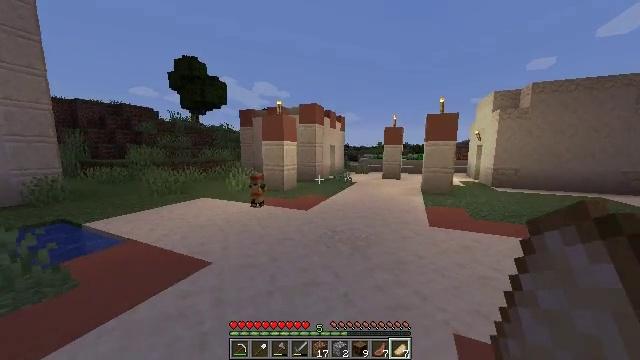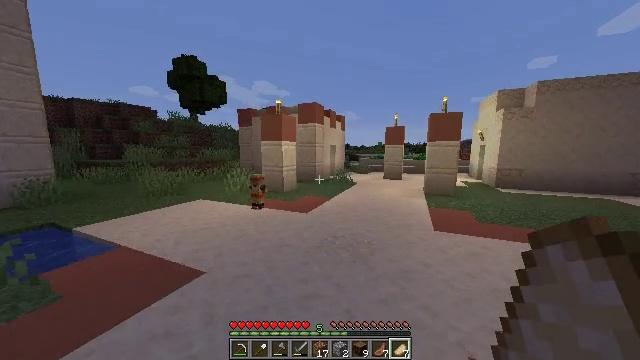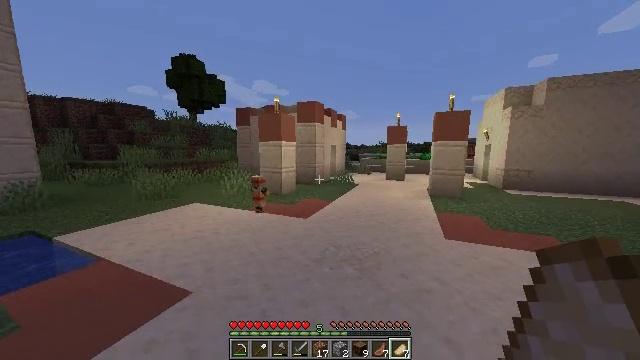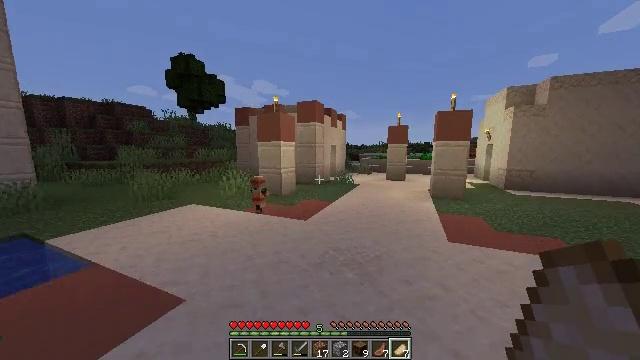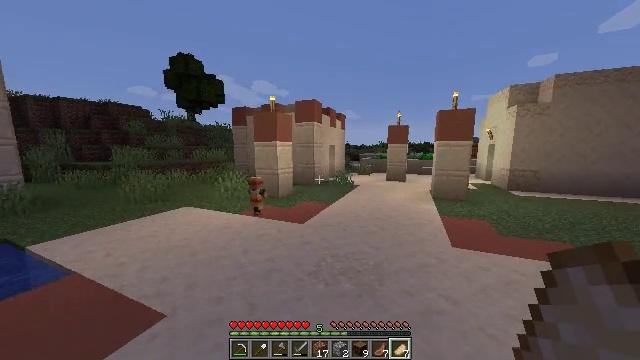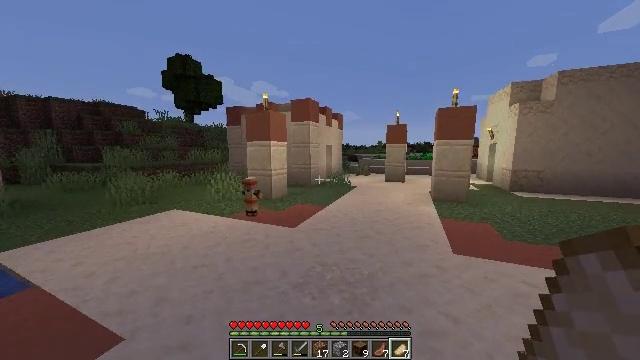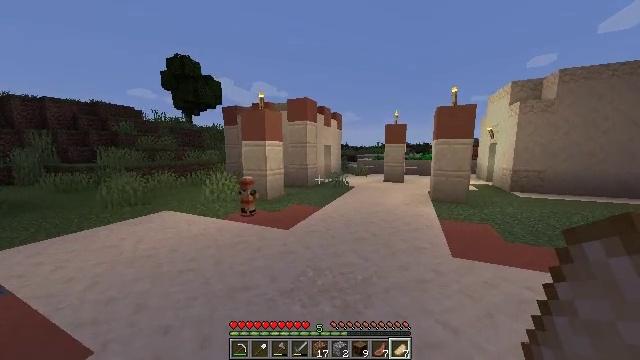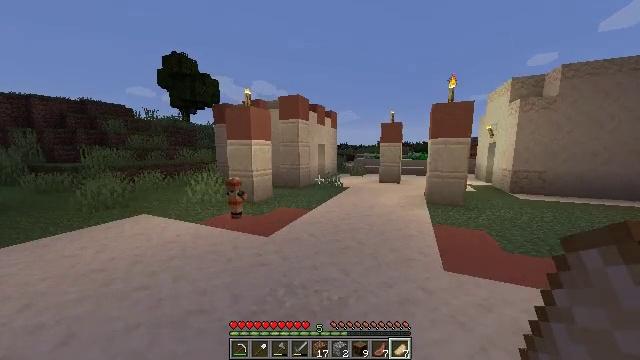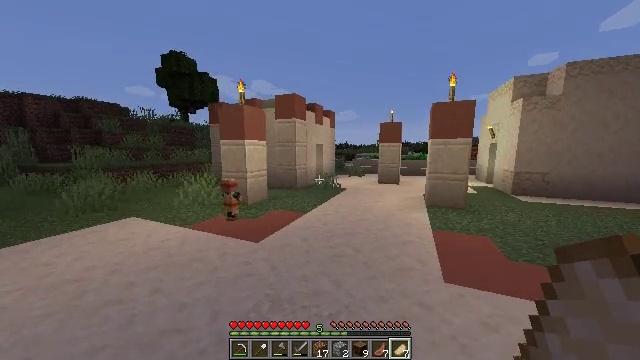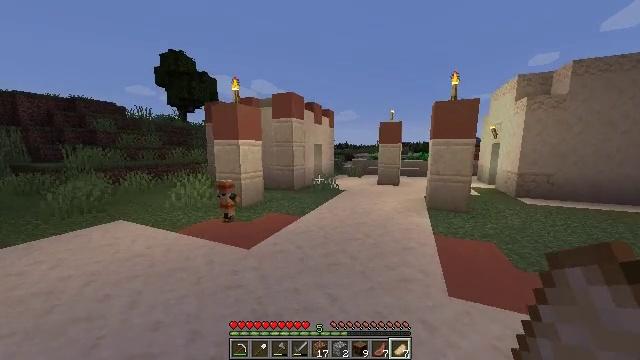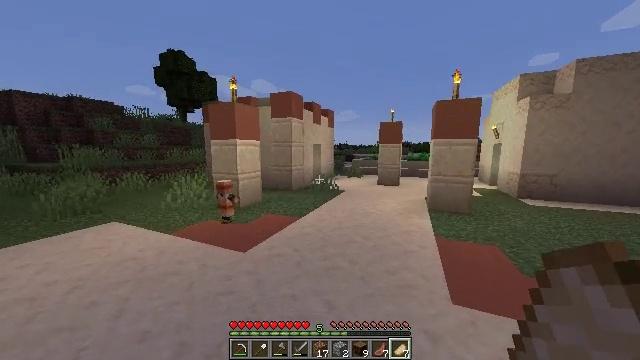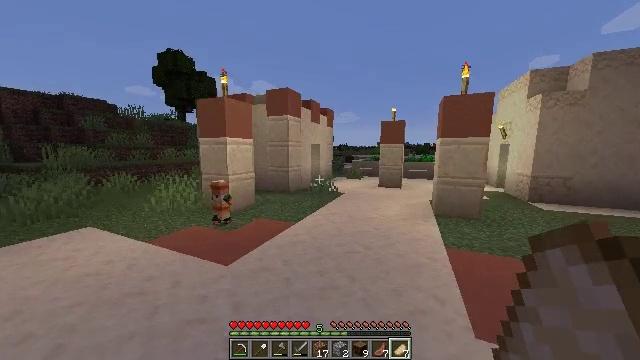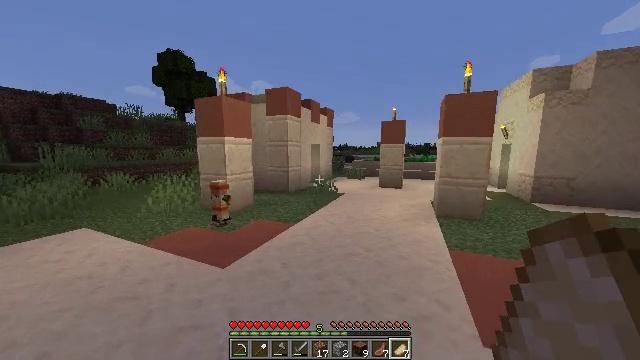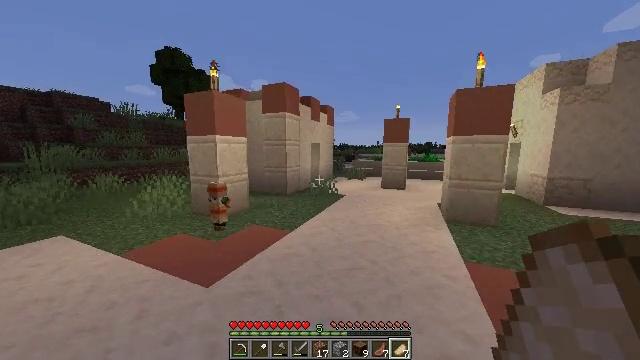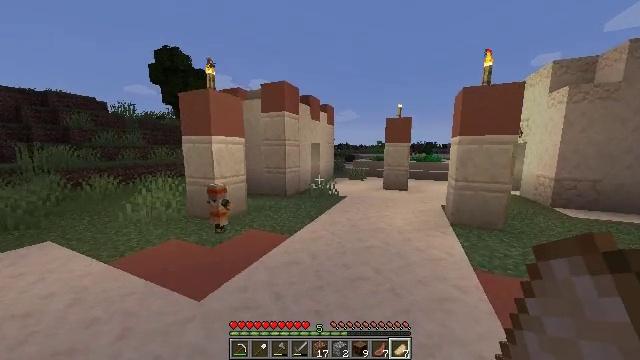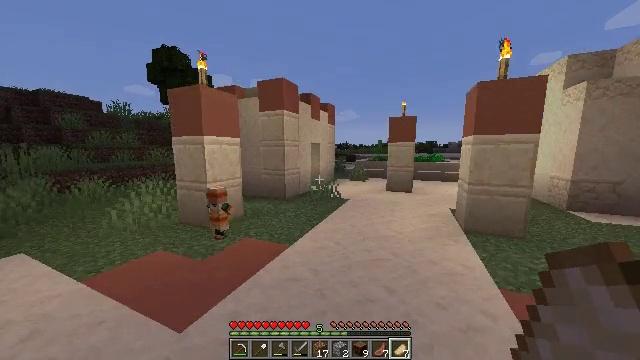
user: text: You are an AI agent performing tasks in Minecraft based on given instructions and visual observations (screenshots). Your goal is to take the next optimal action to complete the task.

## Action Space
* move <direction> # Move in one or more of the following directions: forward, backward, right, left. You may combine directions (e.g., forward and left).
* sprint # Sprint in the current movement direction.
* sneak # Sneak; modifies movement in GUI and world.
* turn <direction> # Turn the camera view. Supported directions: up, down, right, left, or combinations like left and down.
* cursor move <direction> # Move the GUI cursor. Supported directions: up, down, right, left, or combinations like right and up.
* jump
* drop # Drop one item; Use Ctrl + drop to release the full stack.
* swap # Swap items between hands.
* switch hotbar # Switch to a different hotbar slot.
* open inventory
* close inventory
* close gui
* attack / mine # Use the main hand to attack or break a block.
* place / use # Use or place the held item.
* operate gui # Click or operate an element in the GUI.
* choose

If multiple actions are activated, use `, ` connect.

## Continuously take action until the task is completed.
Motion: motion action
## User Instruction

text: Gather hay blocks from the farm.
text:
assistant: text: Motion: move forward
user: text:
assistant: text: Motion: move forward
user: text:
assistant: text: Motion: move forward and move right
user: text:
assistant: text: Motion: move forward and move right
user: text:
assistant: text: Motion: move forward and move right
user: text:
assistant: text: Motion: move forward and move right
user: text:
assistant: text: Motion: move forward and move right
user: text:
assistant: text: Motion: move forward
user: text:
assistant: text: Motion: move forward
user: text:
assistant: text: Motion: move forward
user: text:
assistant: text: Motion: move forward
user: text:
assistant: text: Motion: move forward
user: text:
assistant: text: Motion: move forward
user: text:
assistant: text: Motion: move forward
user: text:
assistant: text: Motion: move forward
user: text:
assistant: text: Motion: move forward
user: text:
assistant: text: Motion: move forward
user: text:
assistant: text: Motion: move forward
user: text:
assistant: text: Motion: move forward
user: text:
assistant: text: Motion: move forward
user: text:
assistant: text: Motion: move forward
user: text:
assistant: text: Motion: move forward
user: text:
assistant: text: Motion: move forward and move right
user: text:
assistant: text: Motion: move forward and move right
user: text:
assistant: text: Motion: move forward and move right
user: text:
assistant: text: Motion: move forward and move right
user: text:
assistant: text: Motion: move forward and move right
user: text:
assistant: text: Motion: move forward and move right, turn left and up
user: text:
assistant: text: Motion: move forward and move right, turn left
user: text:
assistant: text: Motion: move forward and move right, turn left